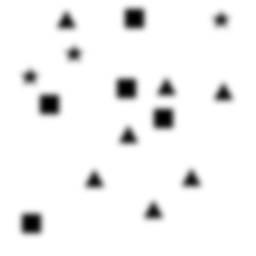
Squares: 5
Triangles: 7
Stars: 3
Total shapes: 15